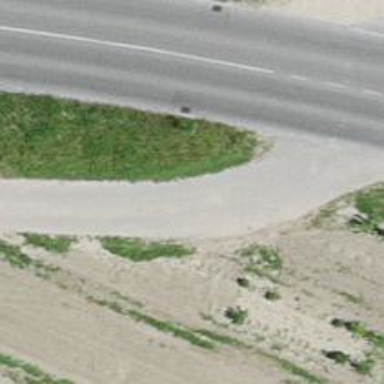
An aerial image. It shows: Dirt track road.